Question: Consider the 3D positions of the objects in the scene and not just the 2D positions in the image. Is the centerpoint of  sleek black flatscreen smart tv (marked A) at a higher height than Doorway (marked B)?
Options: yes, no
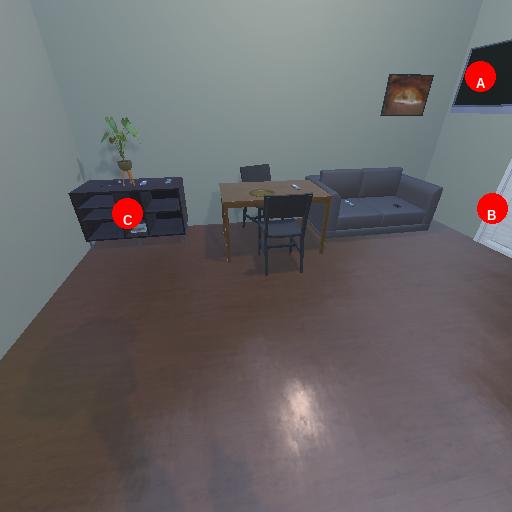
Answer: yes